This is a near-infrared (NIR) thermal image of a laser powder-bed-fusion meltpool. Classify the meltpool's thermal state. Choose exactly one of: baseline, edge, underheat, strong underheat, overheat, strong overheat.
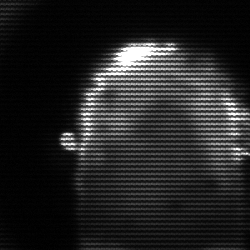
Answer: baseline